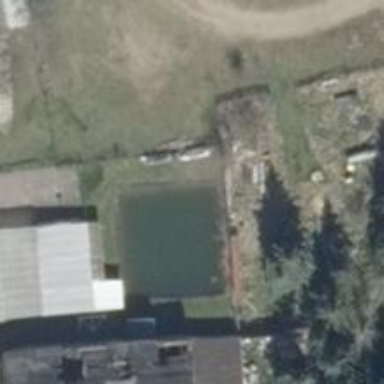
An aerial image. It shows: Emergency fire water pond.